Field crop: maize
Growth stage: 2
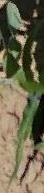
Species: maize